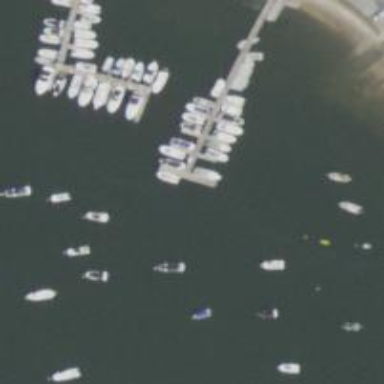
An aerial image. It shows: Commercial mooring pier.